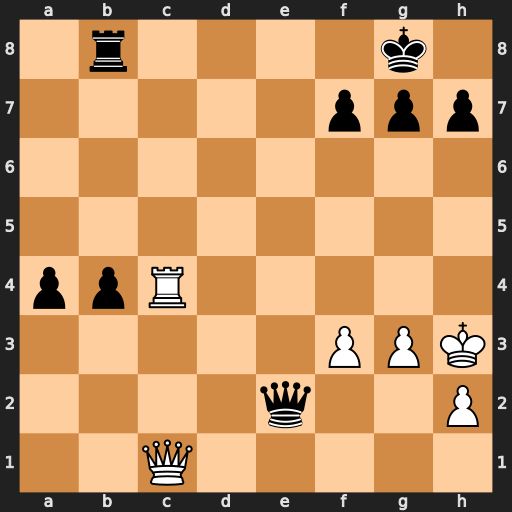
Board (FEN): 1r4k1/5ppp/8/8/ppR5/5PPK/4q2P/2Q5
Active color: w
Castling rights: -
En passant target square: -
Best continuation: Rc8+ Qe8 Rxe8+